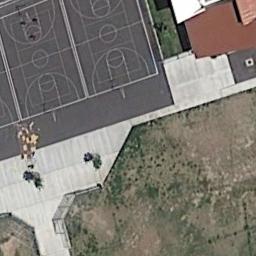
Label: basketball_court